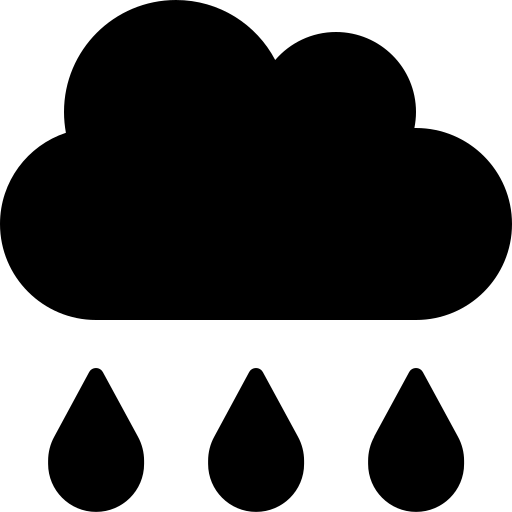
Tags: icon, FontAwesome, fa-icon, solid, cloud, rain